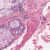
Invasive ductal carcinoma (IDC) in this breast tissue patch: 0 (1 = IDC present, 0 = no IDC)